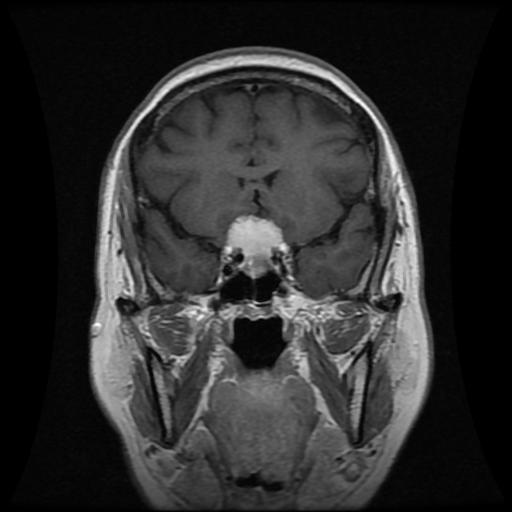
Label: meningioma